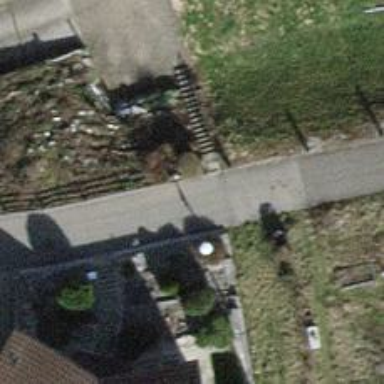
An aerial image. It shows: Concrete steps.